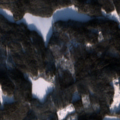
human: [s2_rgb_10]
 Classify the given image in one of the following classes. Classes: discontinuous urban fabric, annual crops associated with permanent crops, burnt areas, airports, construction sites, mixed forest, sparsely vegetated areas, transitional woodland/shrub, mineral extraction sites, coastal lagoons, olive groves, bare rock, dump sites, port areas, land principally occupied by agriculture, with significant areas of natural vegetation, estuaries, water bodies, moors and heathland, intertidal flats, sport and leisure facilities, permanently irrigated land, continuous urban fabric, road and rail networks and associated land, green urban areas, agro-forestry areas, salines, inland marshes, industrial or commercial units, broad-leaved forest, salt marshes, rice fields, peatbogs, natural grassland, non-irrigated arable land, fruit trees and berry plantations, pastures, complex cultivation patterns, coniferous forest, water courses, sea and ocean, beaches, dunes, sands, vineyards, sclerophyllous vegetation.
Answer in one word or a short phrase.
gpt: coniferous forest, mixed forest